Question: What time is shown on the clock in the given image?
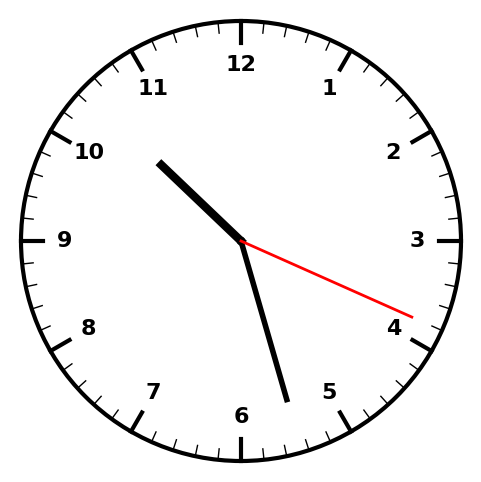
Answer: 10:27:19